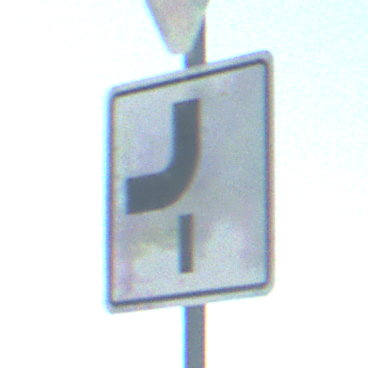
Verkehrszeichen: VerlaufVorfahrtsstrasse7
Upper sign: VorfahrtGewaehren
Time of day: MorningAfternoon
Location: Outdoor (Special)
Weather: Clear
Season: NotSpecified
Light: Natural